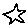
Label: star